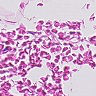
Metastatic tissue present: no